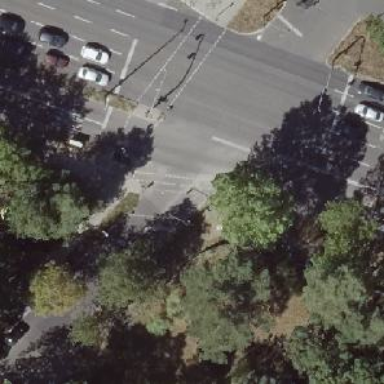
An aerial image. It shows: Road with traffic signals.